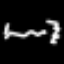
Label: squiggle